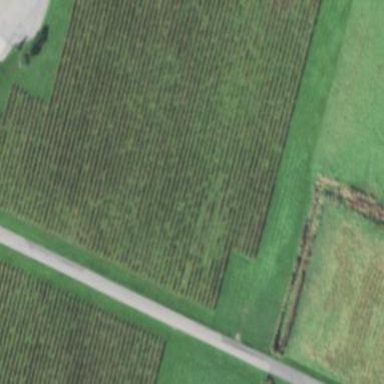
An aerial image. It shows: Vineyard growing grapes.